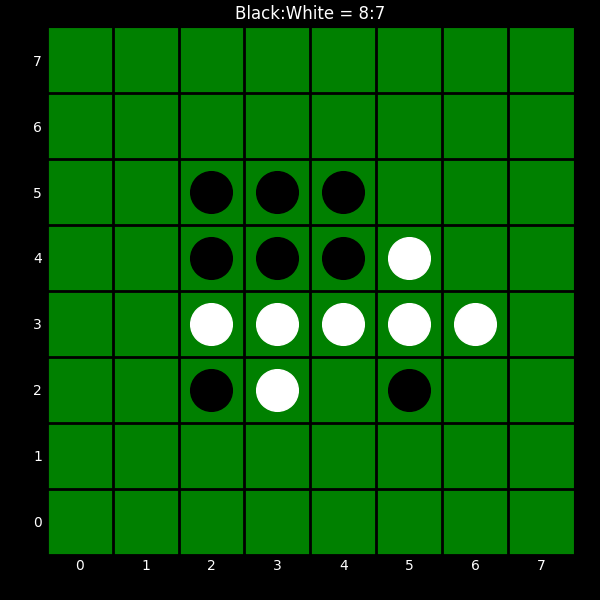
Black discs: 8
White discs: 7